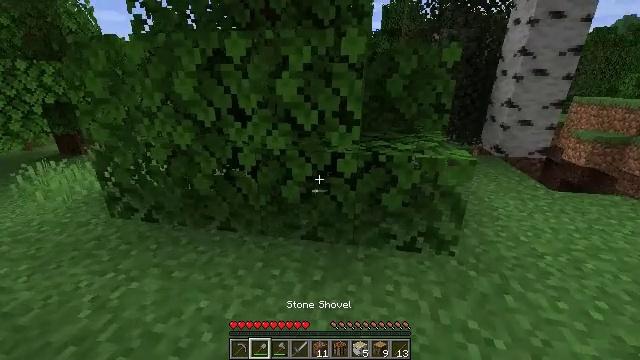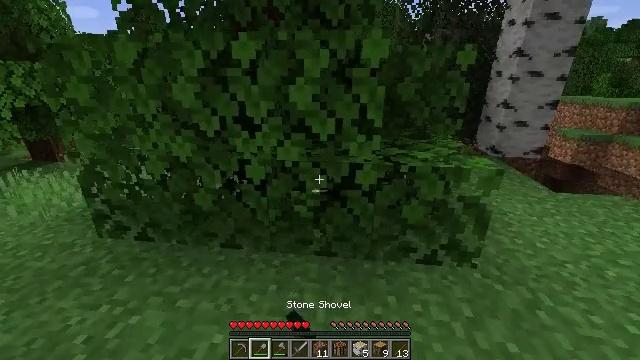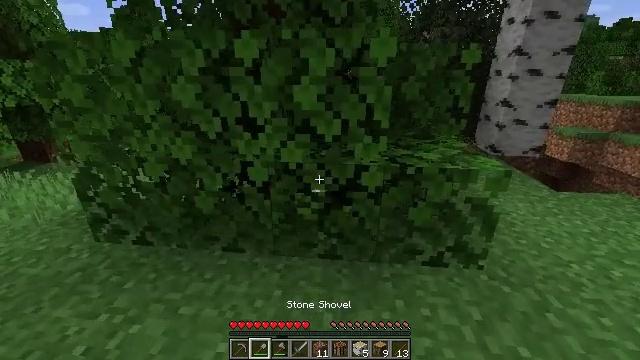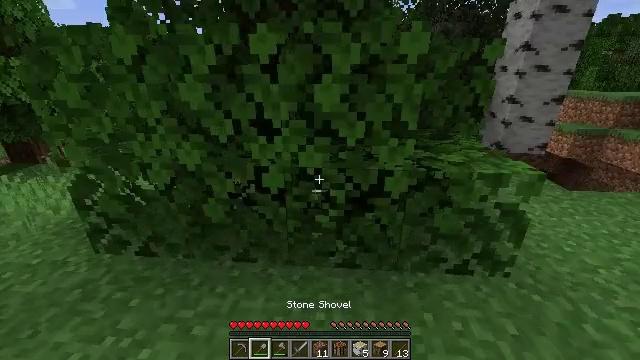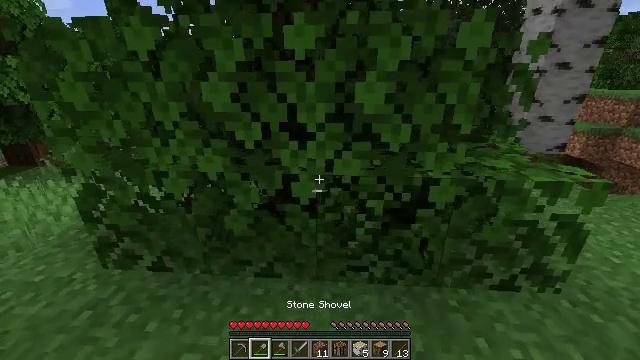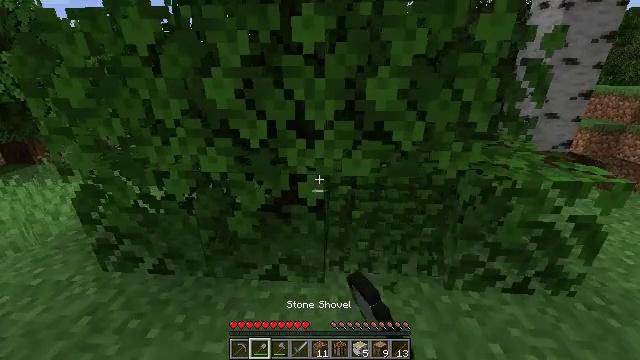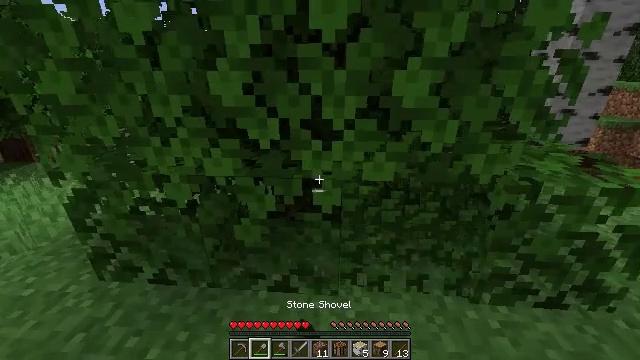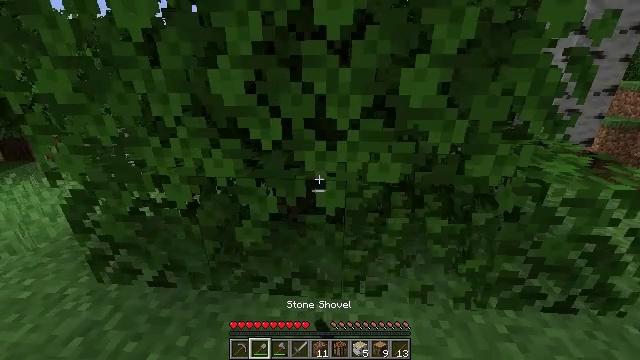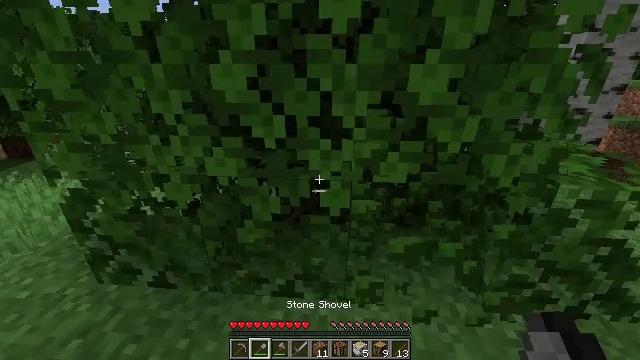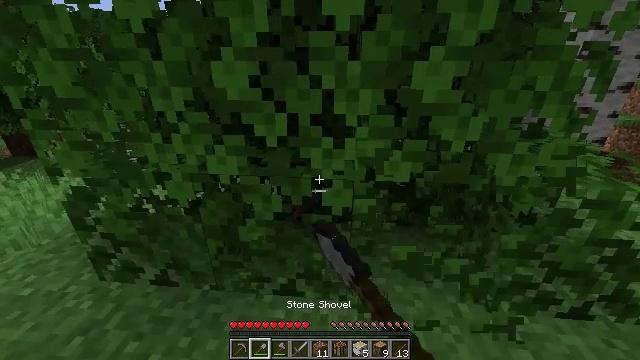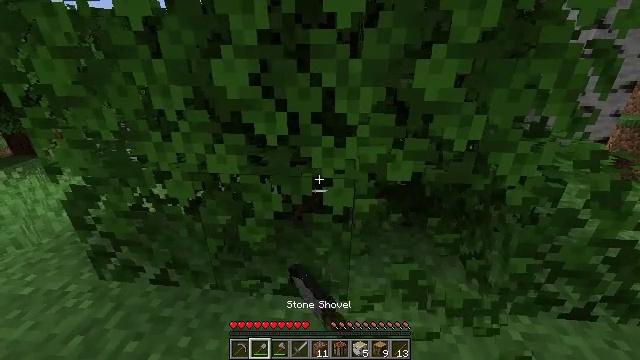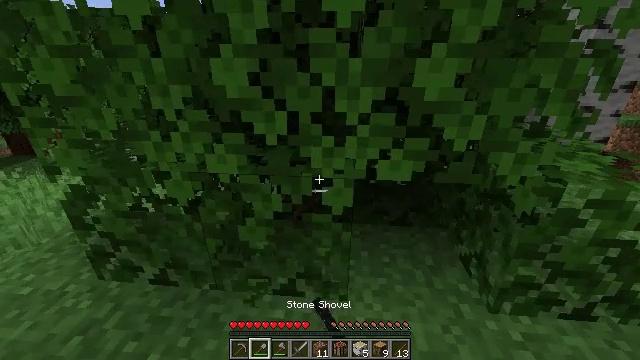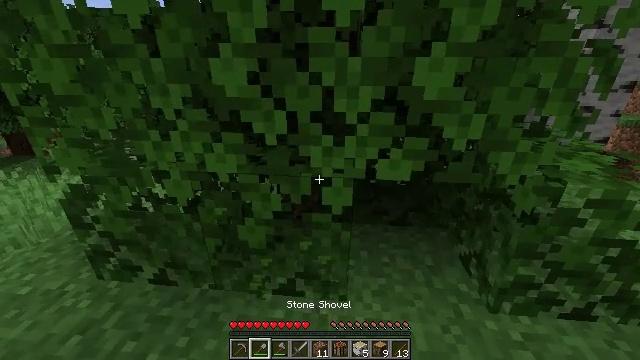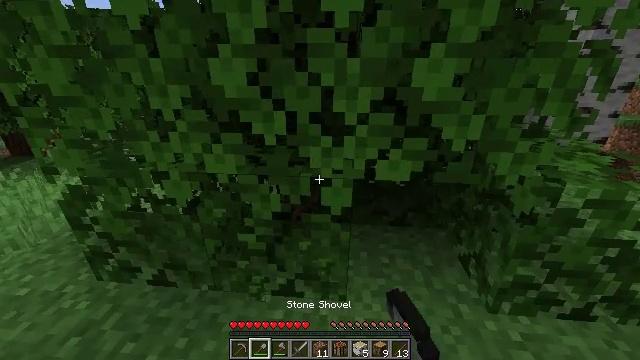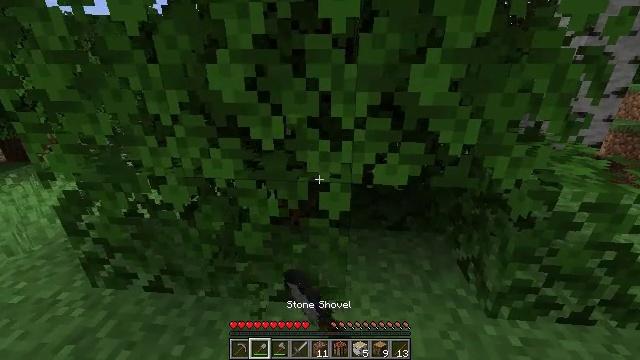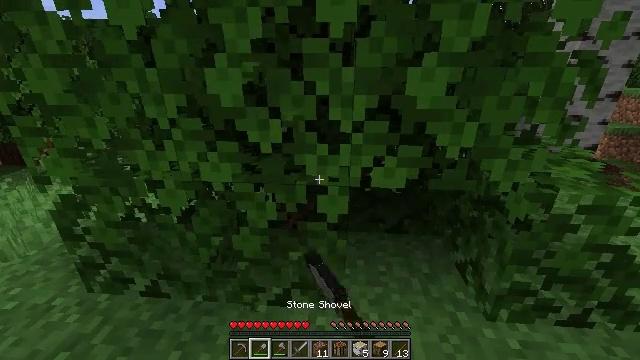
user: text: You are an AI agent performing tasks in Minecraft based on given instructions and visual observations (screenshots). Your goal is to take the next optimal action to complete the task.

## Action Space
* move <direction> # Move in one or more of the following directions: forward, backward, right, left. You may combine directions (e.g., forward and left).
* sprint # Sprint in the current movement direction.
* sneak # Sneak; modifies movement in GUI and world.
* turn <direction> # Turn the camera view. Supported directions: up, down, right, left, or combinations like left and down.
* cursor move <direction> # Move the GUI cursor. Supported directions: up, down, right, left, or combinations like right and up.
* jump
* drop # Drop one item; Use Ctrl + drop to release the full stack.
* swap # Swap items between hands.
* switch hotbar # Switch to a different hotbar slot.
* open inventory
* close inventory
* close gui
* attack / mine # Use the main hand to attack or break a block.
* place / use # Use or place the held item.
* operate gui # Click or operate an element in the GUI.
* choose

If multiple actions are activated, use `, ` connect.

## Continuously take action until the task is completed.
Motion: motion action
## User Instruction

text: Remove oak leaves from branches.
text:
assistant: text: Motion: move forward and move left, turn right, attack / mine
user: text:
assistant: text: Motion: move forward and move left, attack / mine
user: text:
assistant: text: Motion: move forward and move left, turn right, attack / mine
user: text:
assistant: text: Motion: move forward and move left, attack / mine
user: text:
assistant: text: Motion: move forward, attack / mine
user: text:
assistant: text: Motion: attack / mine
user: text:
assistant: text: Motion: attack / mine
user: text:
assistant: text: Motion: attack / mine
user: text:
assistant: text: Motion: attack / mine
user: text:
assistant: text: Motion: attack / mine
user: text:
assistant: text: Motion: attack / mine
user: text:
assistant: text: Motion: attack / mine
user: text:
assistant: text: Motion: attack / mine
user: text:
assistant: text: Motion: turn up, attack / mine
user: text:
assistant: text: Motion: attack / mine
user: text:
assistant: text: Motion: attack / mine
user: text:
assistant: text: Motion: attack / mine
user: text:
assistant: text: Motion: attack / mine
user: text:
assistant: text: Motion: attack / mine
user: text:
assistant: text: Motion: attack / mine
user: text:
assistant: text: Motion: attack / mine
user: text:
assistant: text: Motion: turn up, attack / mine
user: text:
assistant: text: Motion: attack / mine
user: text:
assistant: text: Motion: attack / mine
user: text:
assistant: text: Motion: attack / mine
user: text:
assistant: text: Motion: attack / mine
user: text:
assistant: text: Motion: turn down, attack / mine
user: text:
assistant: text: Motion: turn down, attack / mine
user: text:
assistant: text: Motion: turn down, attack / mine
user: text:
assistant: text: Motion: attack / mine